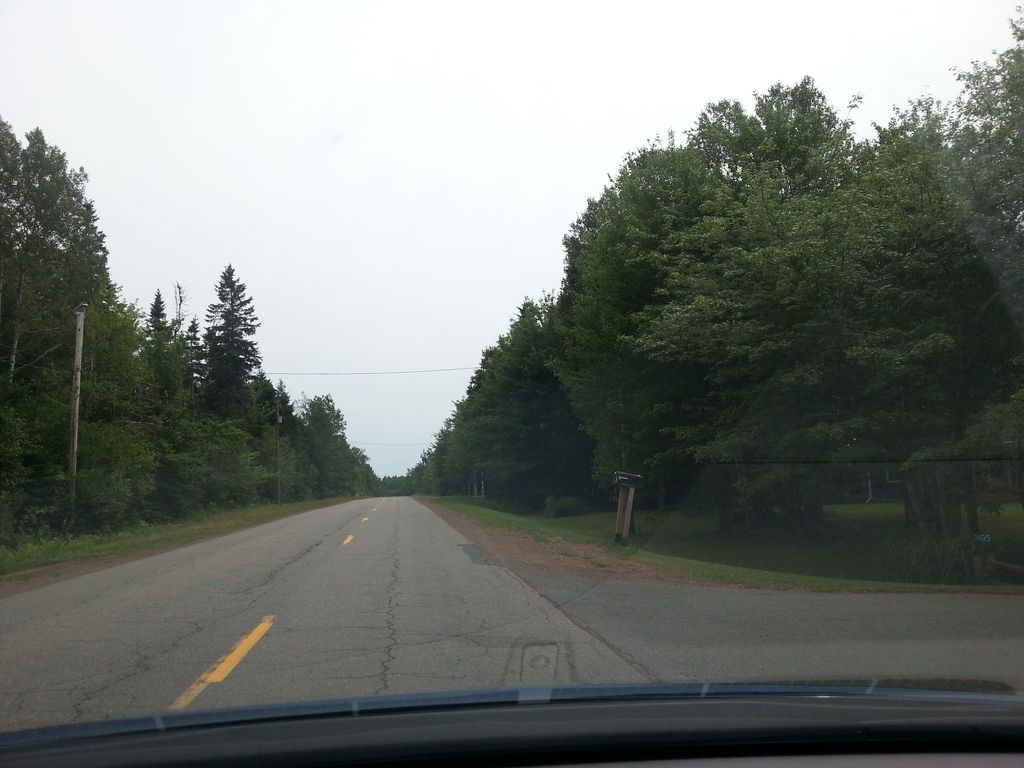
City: charlottetown